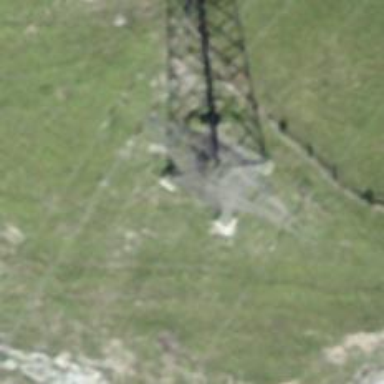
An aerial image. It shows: Lattice structure tower.